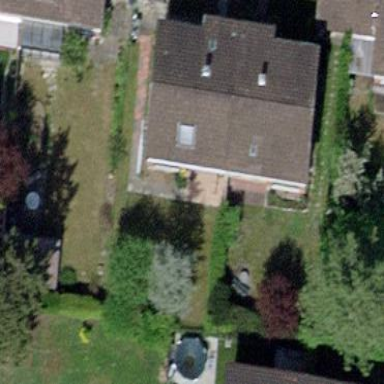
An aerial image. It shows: Semi-detached house.